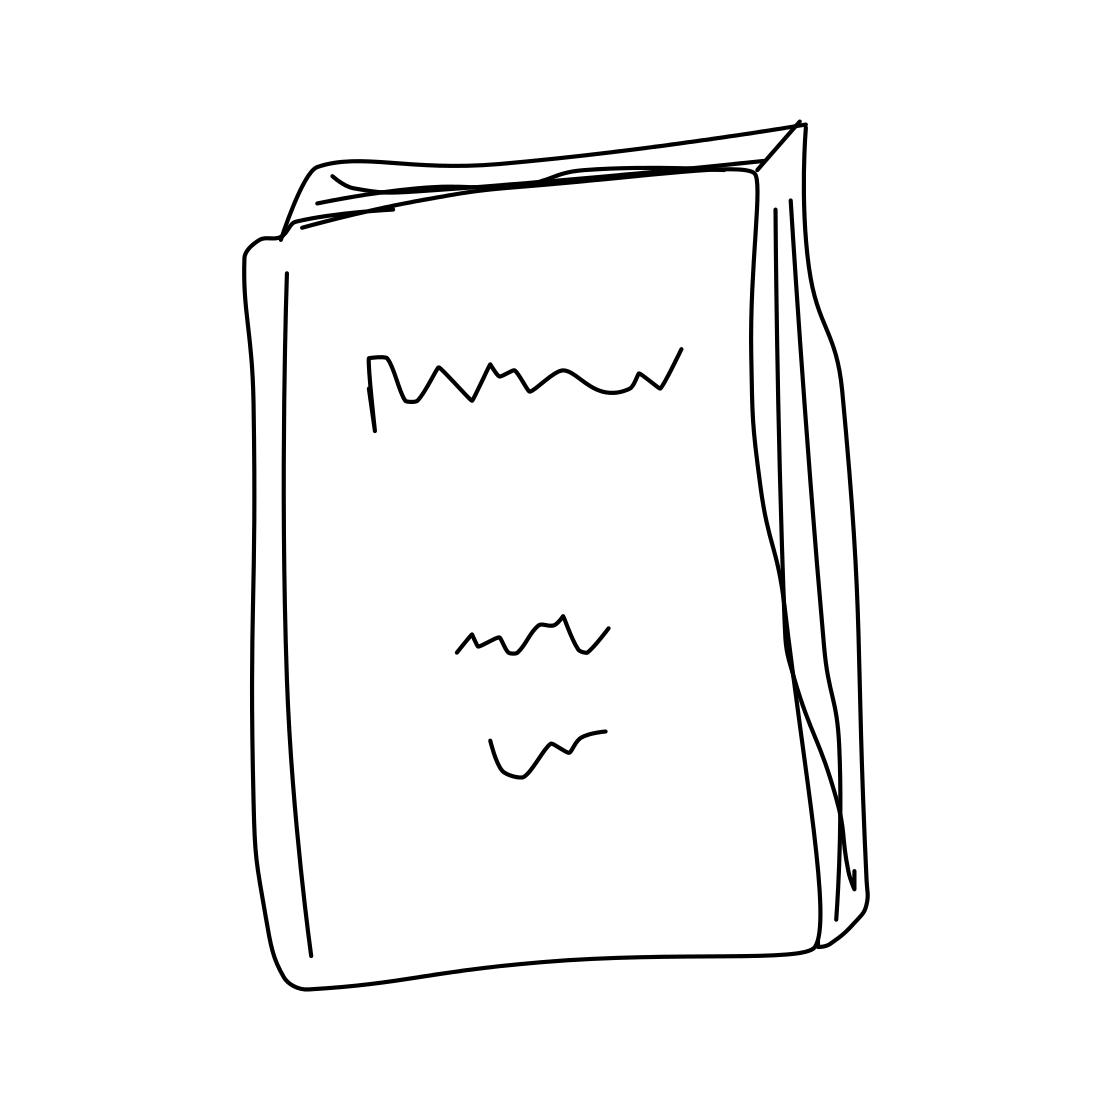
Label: book